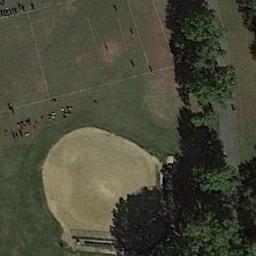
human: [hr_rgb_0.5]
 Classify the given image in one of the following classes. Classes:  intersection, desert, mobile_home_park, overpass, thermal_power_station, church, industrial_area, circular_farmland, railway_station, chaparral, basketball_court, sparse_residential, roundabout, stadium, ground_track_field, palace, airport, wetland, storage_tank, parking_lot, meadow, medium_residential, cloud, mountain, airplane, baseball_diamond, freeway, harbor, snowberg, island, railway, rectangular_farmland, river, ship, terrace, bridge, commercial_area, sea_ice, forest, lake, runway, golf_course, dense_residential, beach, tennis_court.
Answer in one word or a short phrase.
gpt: baseball_diamond